Interaction volume radius: 5 \u00c5
Interaction volume height: 40 \u00c5
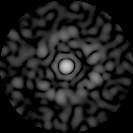
Disorder parameter: 0.8371